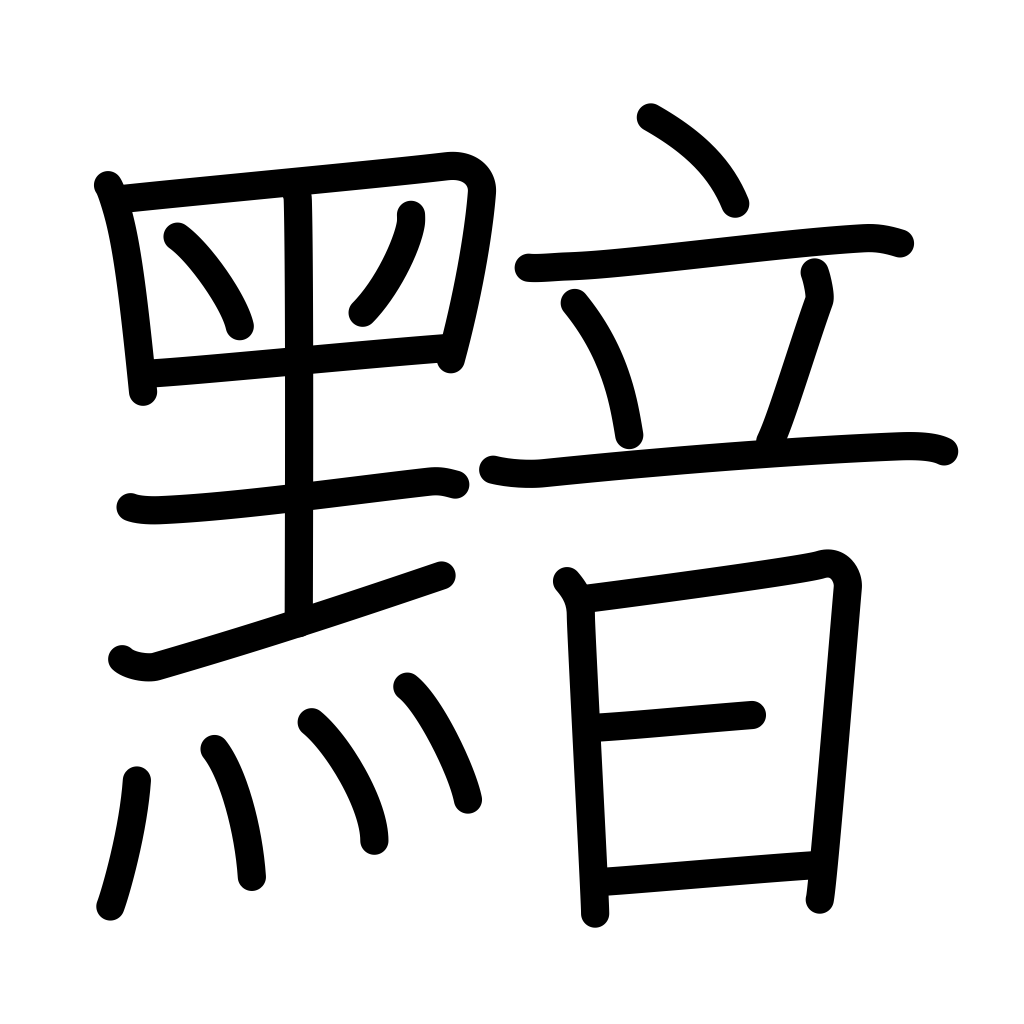
Meaning: black, dark